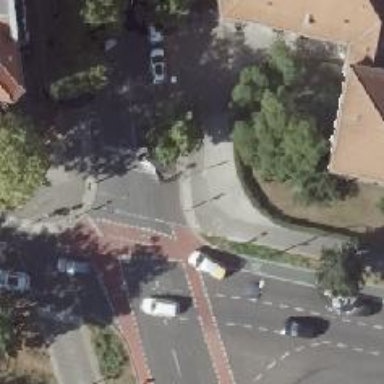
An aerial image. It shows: Crossing with traffic signals.